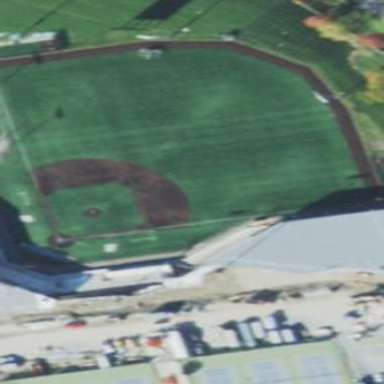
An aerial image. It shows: Baseball pitch for leisure land.